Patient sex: M
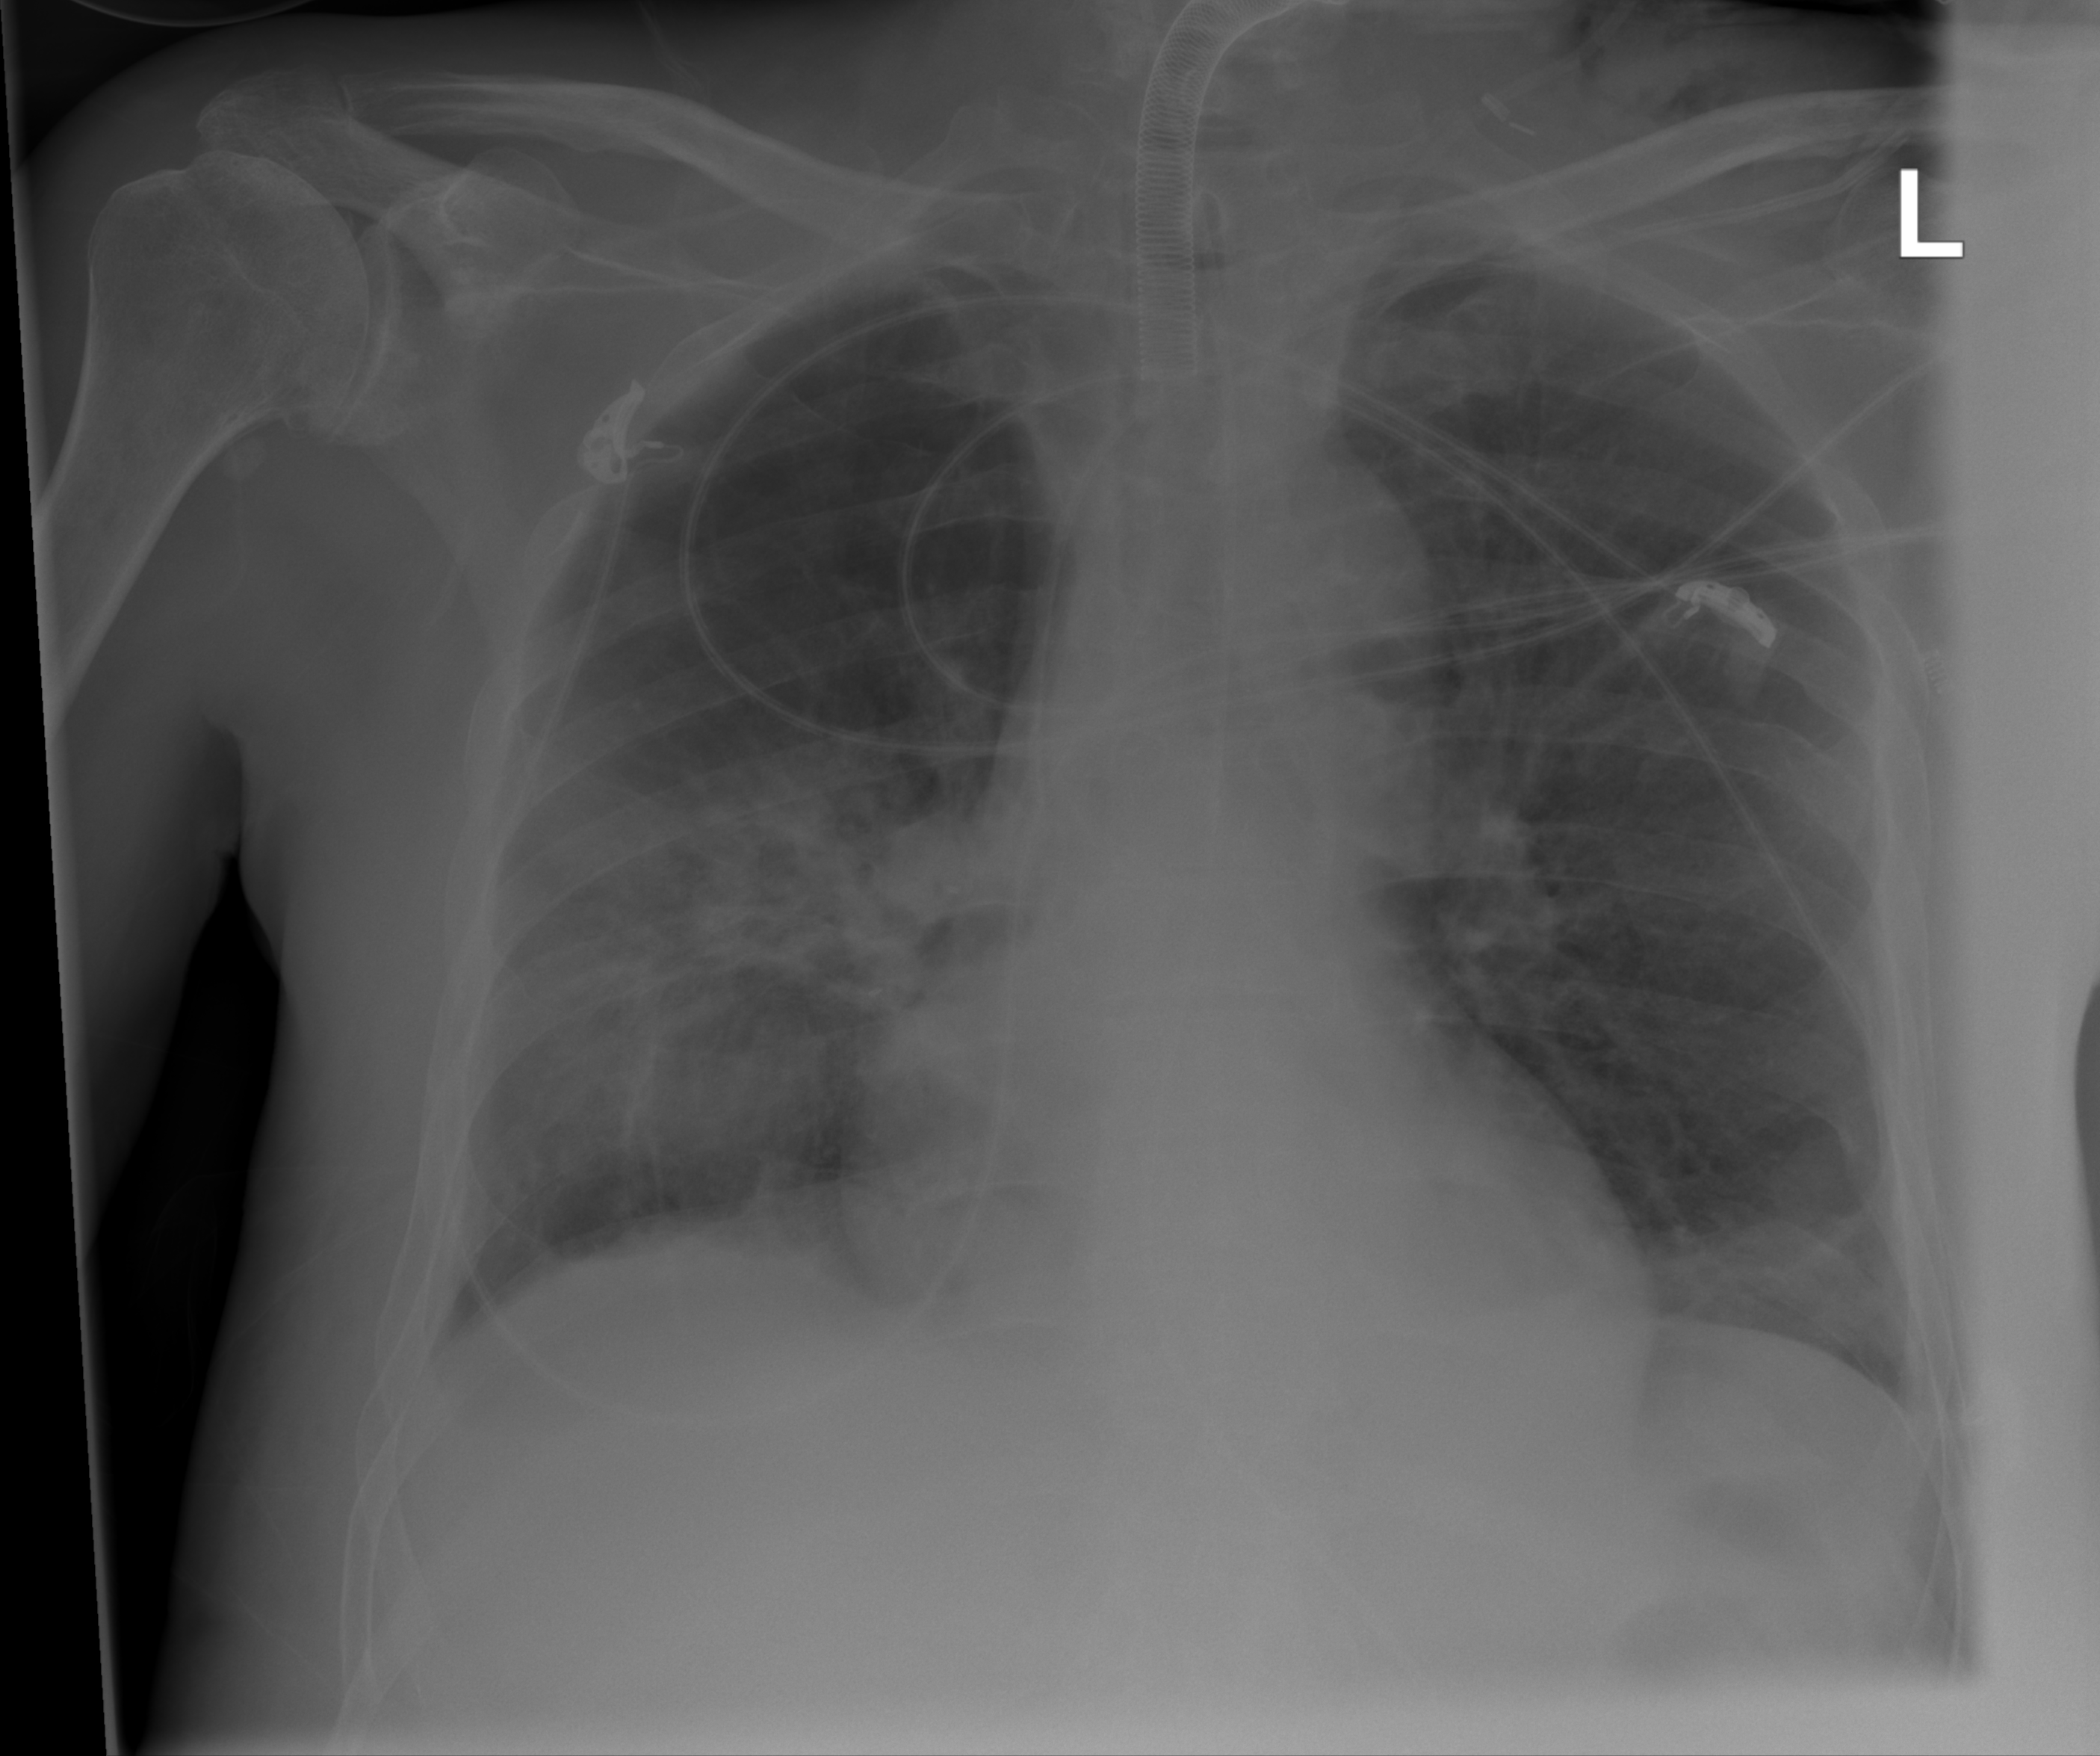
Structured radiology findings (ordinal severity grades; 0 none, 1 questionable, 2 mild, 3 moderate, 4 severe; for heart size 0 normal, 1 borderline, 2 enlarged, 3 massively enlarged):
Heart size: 0
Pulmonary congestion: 0
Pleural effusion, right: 1
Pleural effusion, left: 0
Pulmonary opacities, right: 2
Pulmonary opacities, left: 1
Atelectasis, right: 1
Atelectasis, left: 2